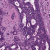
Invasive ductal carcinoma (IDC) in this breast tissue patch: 0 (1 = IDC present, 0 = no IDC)